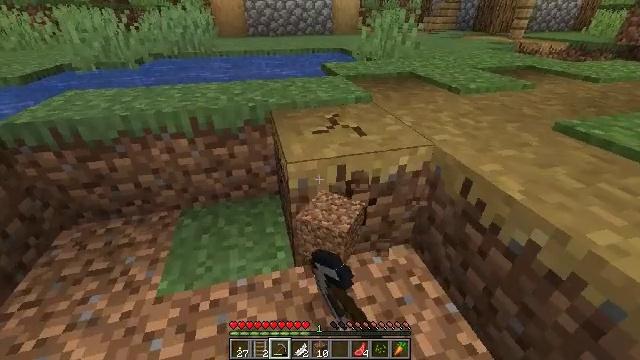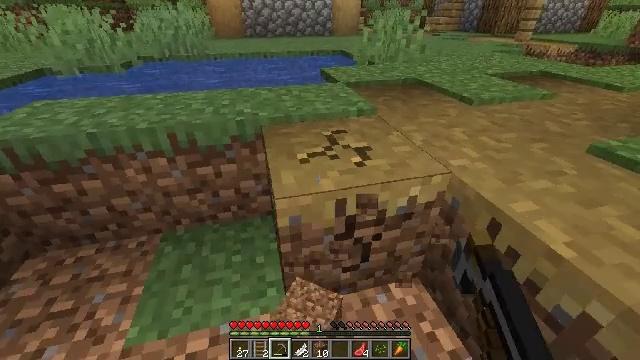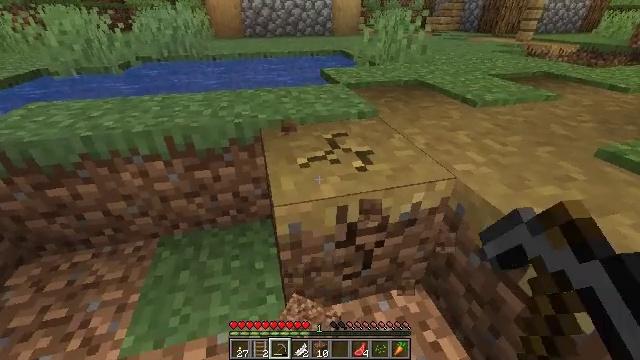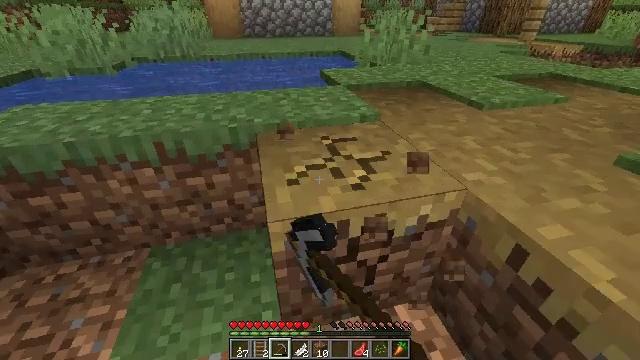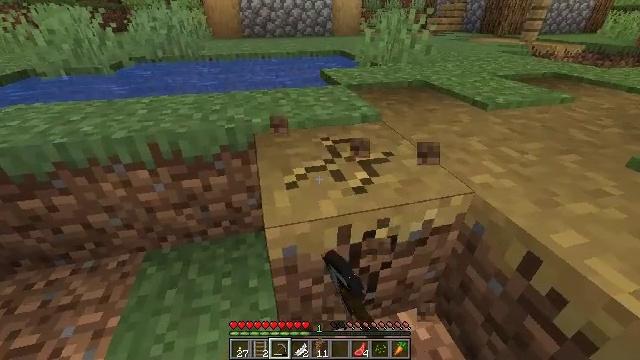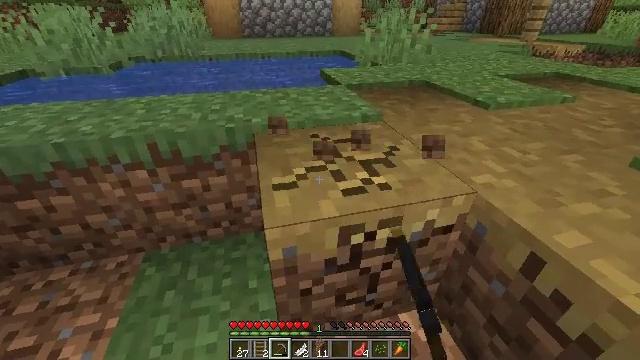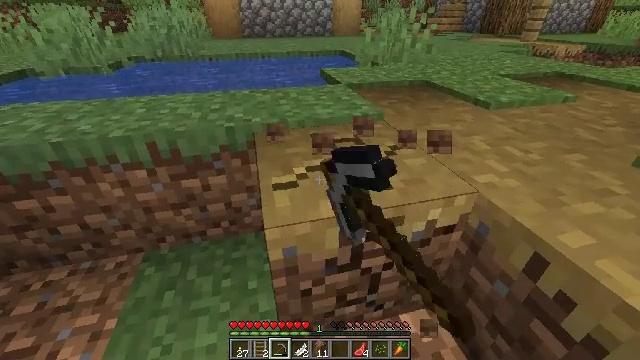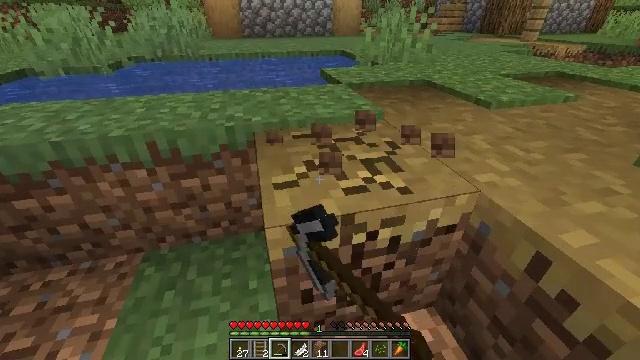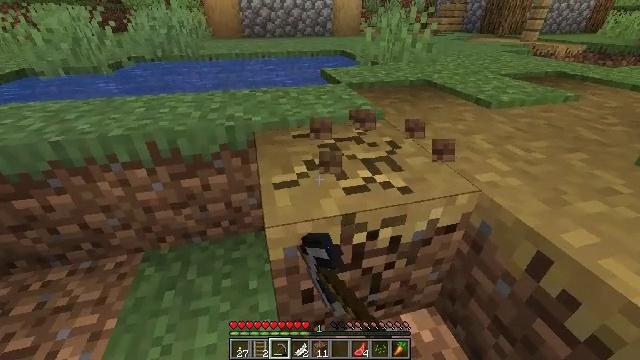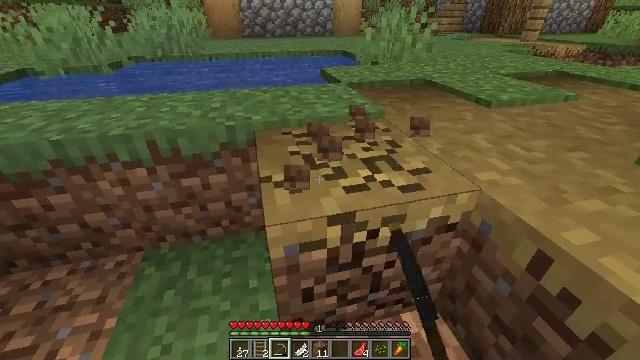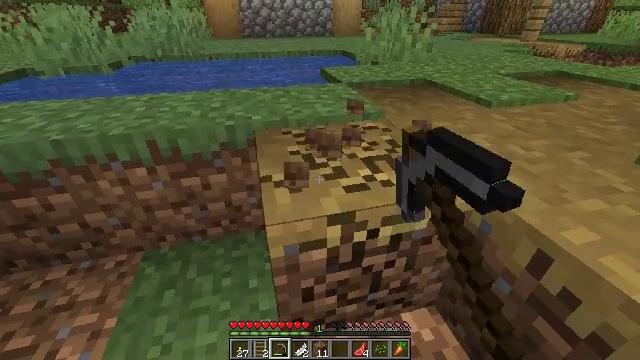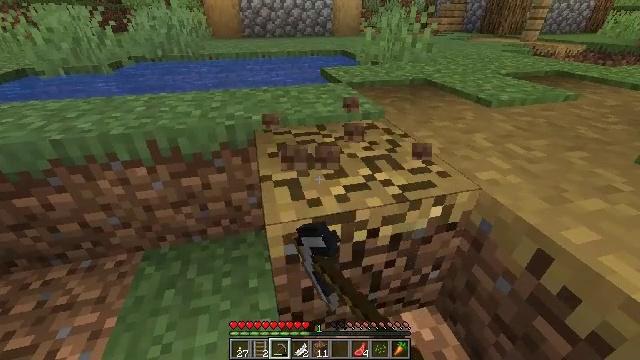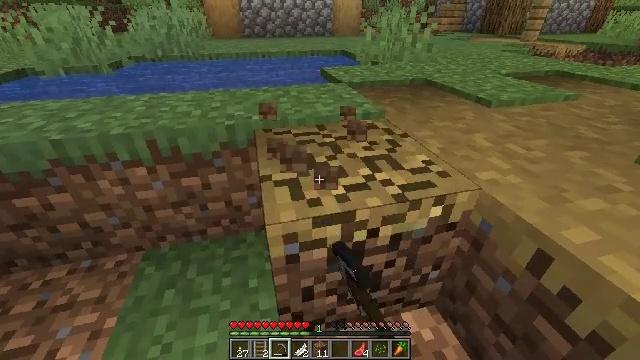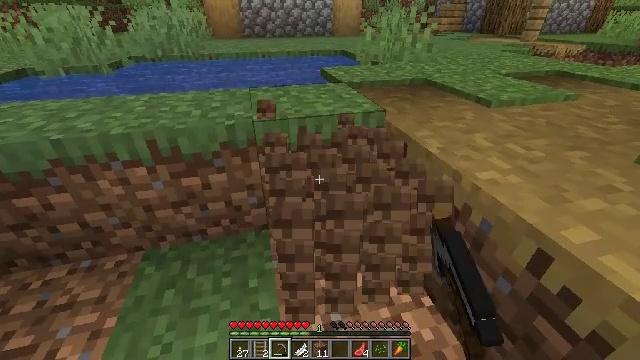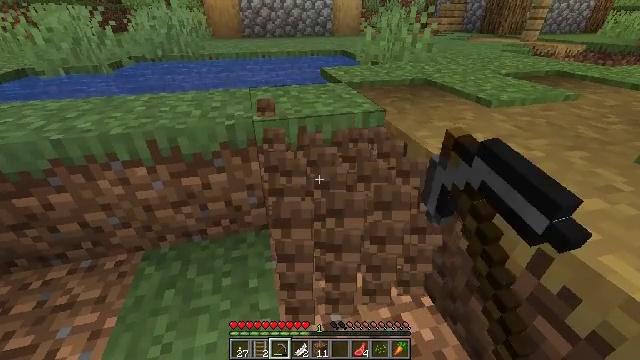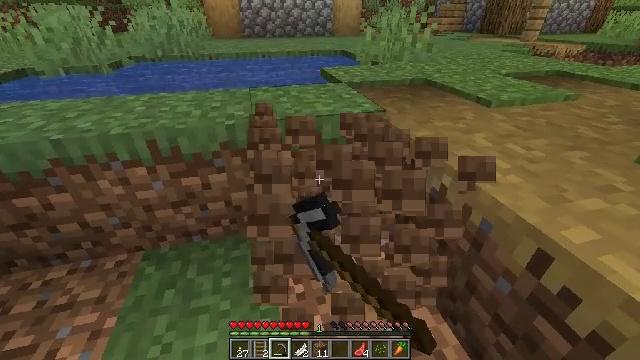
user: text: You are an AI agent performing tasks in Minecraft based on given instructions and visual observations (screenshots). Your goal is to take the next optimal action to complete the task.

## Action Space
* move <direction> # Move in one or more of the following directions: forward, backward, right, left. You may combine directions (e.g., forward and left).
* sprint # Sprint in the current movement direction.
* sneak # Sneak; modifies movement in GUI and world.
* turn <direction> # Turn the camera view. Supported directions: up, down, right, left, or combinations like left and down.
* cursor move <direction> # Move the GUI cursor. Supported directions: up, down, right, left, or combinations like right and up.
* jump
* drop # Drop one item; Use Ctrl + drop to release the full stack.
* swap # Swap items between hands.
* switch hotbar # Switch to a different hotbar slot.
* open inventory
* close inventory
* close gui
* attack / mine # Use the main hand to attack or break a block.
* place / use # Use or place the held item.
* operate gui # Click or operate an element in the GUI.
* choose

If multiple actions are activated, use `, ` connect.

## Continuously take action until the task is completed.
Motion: motion action
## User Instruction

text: Break the grass path to collect materials.
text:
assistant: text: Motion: move forward, attack / mine
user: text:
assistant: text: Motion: attack / mine
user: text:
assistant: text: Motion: attack / mine
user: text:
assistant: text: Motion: attack / mine
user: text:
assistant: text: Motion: attack / mine
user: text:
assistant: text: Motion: attack / mine
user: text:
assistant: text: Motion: attack / mine
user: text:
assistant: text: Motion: attack / mine
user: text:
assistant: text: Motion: attack / mine
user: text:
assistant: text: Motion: attack / mine
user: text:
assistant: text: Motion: attack / mine
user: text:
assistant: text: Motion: attack / mine
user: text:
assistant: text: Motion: attack / mine
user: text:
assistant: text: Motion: attack / mine
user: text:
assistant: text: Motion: attack / mine
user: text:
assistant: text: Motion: attack / mine
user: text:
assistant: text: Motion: attack / mine
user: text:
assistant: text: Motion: attack / mine
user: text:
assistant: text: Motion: attack / mine